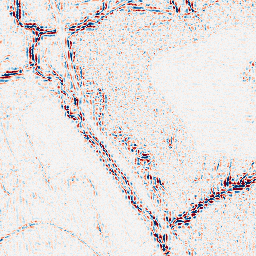
Category: wavelet
Decomposition family: wavelet_biorthogonal
Decomposition parameters: wavelet: bior3.5
level: 2
Upsampling method: lanczos
Upsampling parameters: scale: 8
Upsampling scale: 8